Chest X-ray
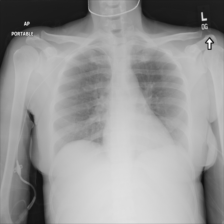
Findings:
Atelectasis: negative
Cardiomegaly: negative
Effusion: negative
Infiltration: negative
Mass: negative
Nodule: negative
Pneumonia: negative
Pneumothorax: negative
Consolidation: negative
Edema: negative
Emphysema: negative
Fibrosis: negative
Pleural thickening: negative
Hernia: negative